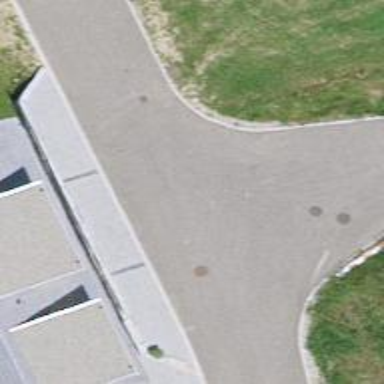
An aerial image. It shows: Turning circle on the road.